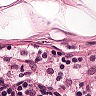
Metastatic tissue present: no